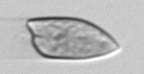
Label: Prorocentrum_dentatum